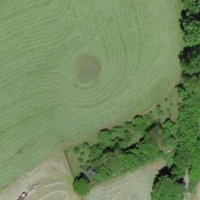
EUNIS habitat code: 52
Species observed at this site:
Euonymus europaeus